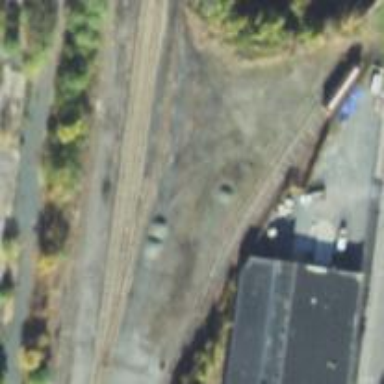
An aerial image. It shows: Rail spur service.